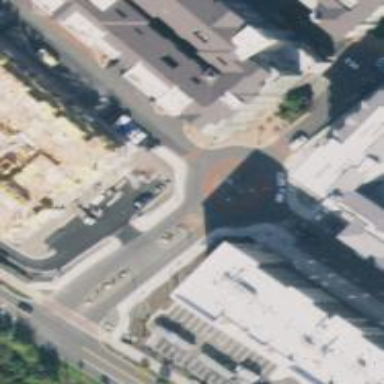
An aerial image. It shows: Roundabout on residential road.